Question: So whenever I try to use layout_weights within each other to achieve the layouts I want, Android Studio helpfully tells me that 'nested weights are bad for performance'. Various answers here on SO say that it's okay to nest them for a couple layers of deep, but don't overdo it. I'm not sure how deep is too deep, o what I'm trying instead is doing something like this:
'''
//get pix size of device screen
int[] dimens = ImageUtils.getScreenDimensions(getWindowManager());
//programmatically set height of my two sections to the percentages that I want
upper.getLayoutParams().height = (int) (dimens[1]*0.8);
lower.getLayoutParams().height = (int) (dimens[1]*0.2);
// do the same thing for the left and right sections of our upper block
upperLeft.getLayoutParams().width = (int) (dimens[0] * 0.5);
upperRight.getLayoutParams().width = (int) (dimens[0] * 0.3);
'''
...so on and so forth
And I mean, it works. I get some nice percentage-based layouts. My question is though, does that actually help with performance at all? Or am I just doing the same thing in a more complicated and fancy fashion?
Edit: adding desired layout. I guess I could use a grid layout if necessary? Or would just plain old percentages work?

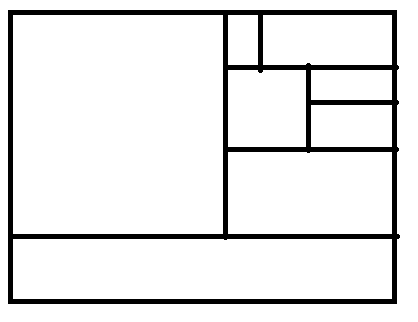
Answer: "Nested Layouts" implies that Android does not know how big each layout should be without iterating over each layout setting to determine if the size should be changed based on other layouts.
This means that "nesting" could result in many iterations of trying to size each layout, then trying to figure out if child layouts change based on changes to parent layouts and sibling layouts.
If you can determine the size of a layout programmatically (which it seems you can do), then the 'LayoutManager' will use the sizes that you dictate and not try to layout the screen and then check to see whether the layouts have been sized properly.
That said, it might not really matter if you only have a dozen or so layouts. The performance hit happens when several dozens of layouts (or more) need to be measured. That is why a lot of comments on SO say that it doesn't really matter - most times, a few dozen layouts are all that are present on the screen. (HINT: if you have a 'ListView' or 'GridView' or something that requires an indeterminate number of layouts be used; then nesting matters and recycling views matter)